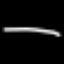
Label: line